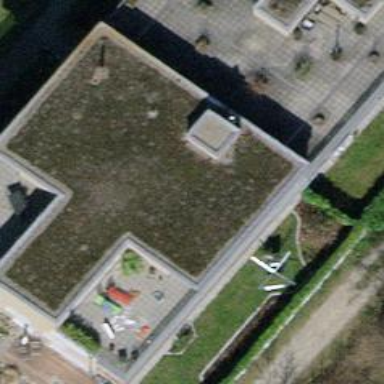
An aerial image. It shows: Apartment building with flat roof.